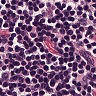
Metastatic tissue present: no